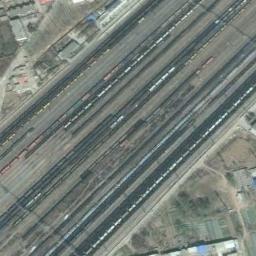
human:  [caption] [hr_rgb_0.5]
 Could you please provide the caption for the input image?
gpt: These railways have lots of trains on the tracks .

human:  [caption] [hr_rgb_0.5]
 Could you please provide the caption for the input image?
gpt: The railway is next to the farmland and some houses .

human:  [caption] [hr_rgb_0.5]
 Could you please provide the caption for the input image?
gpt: The two railway lines meet here .

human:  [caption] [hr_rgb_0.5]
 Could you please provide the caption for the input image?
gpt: There are many trains on the railway .

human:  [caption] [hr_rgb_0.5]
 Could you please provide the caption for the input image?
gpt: There are some trains on the railway .